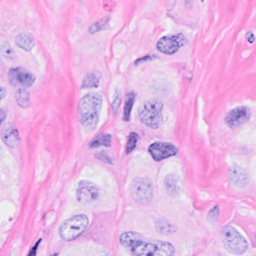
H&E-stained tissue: Breast